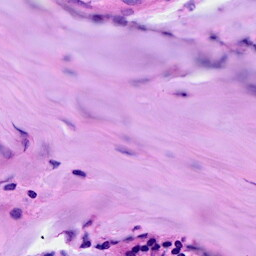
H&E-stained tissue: Breast